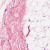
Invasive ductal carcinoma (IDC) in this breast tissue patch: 0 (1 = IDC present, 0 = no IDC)